Question: I have 'Eclipse for PHP Developers' based on 'Helios'.
In order to run my PHPUnit tests on a directory its:
- - - -

'ALT-Apple-P'
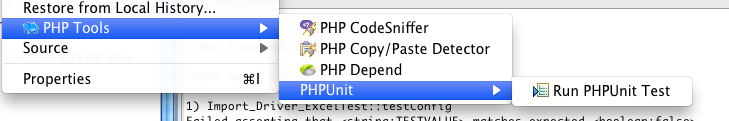
Answer: Open the eclipse preferences. Ther you go to 'General -> Keys'. In that window you must search for your command an binding your key combination!